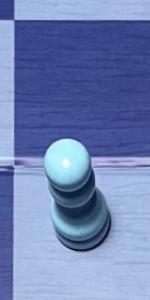
Label: Pawn_White